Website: home-depot
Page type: payment
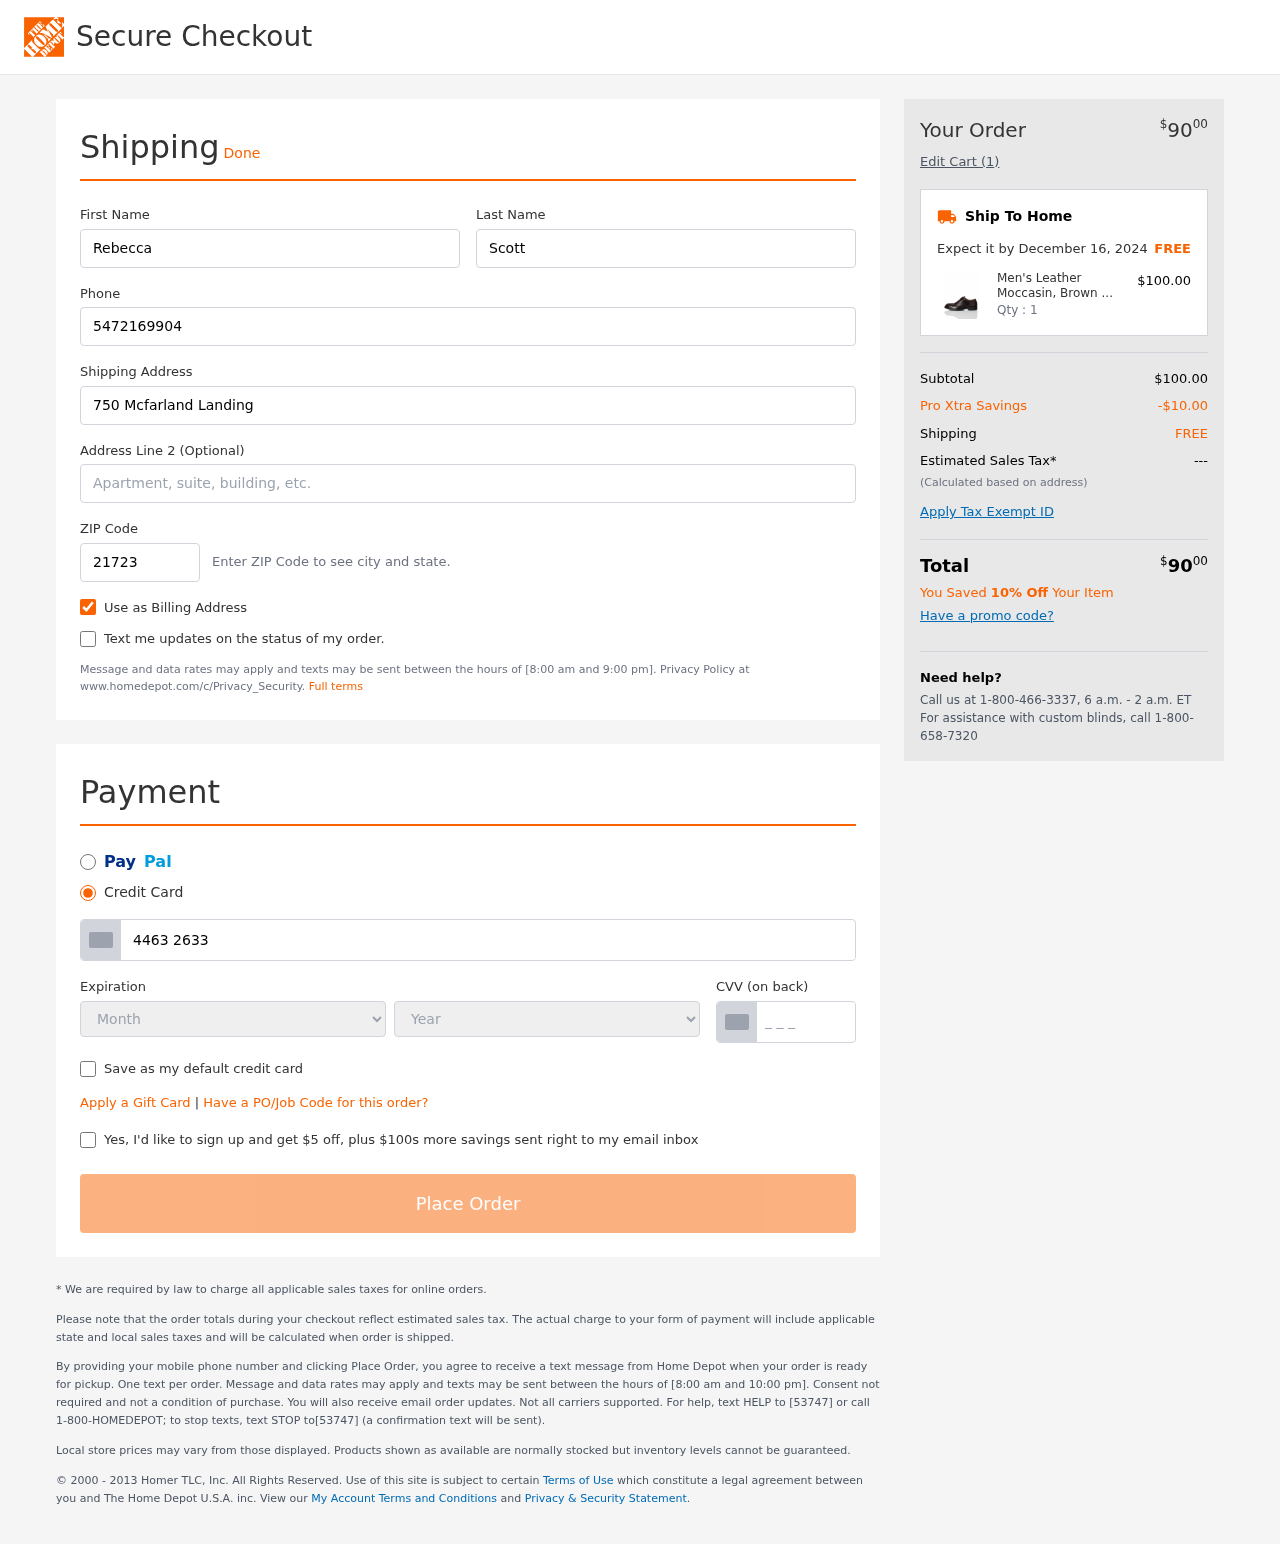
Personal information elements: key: PII_CARD_CVV
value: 317
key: PII_CARD_EXPIRY_MONTH
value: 06
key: PII_CARD_EXPIRY_YEAR
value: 28
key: PII_CARD_NUMBER
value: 4463 2633 1057 6380
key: PII_FIRSTNAME
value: Rebecca
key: PII_LASTNAME
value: Scott
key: PII_PHONE
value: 5472169904
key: PII_POSTCODE
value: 21723
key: PII_STREET
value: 750 Mcfarland Landing
Product elements: key: PRODUCT1_NAME
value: Men's Leather Moccasin, Brown Burgundy, womens 12
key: PRODUCT1_PRICE
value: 100
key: PRODUCT1_QUANTITY
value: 1
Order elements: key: ORDER_TOTAL
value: $9000
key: ORDER_NUM_ITEMS
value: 1
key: ORDER_DELIVERY_DATE
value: December 16, 2024
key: ORDER_SUBTOTAL
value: $100.00
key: ORDER_DISCOUNT
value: -$10.00
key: ORDER_SHIPPING_COST
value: FREE